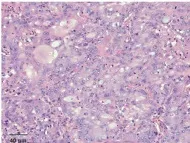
The fibrous border of the tumor (HE 20x). Tumor cells were glandular in shape.
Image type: pathology (h&e)